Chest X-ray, PA view. Patient: 47 years old, sex F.
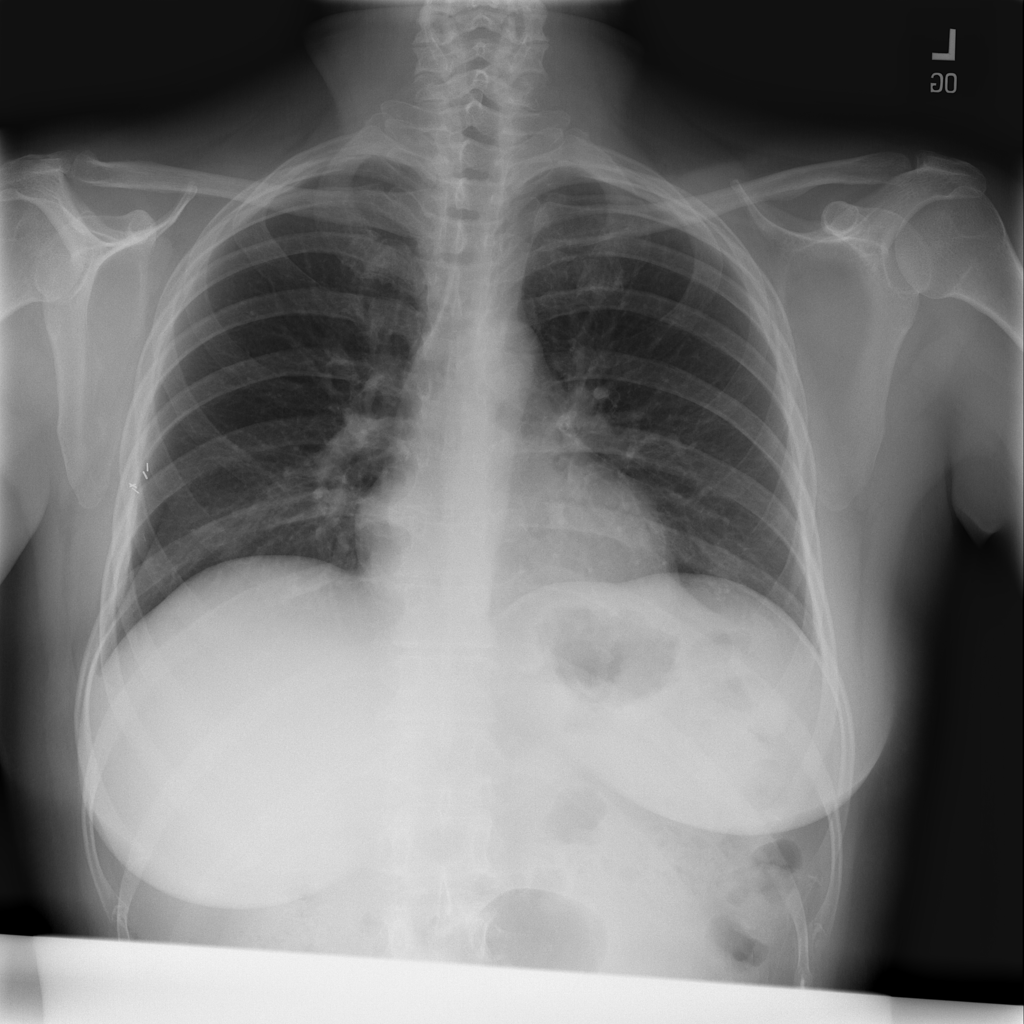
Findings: No Finding